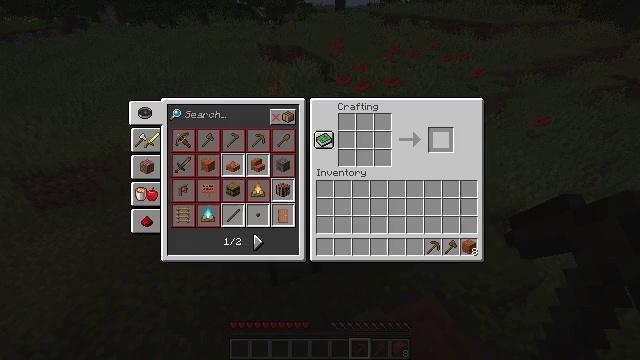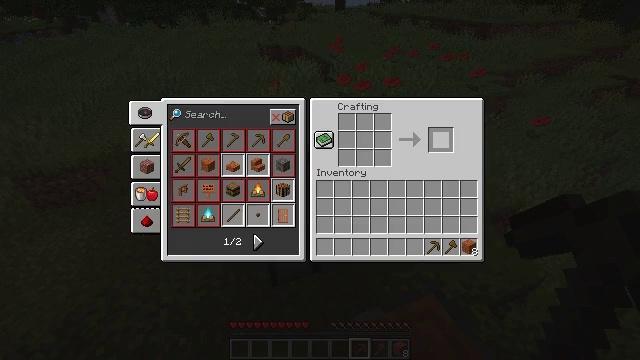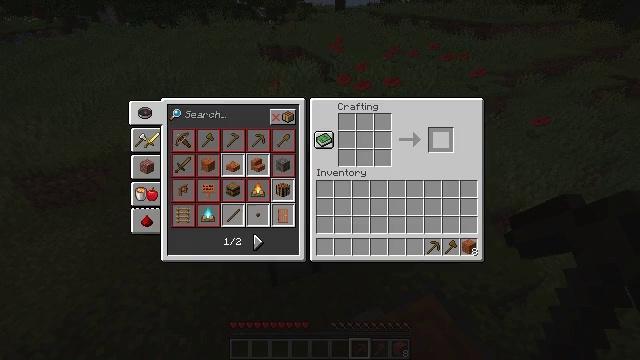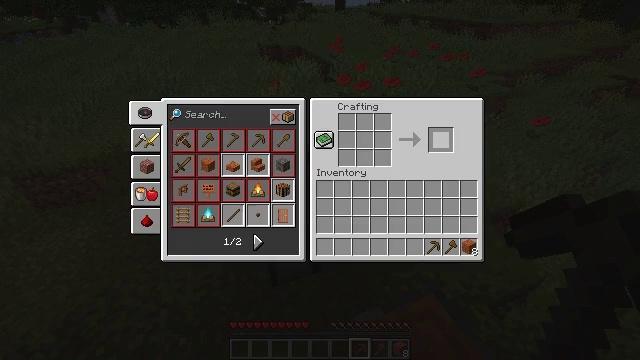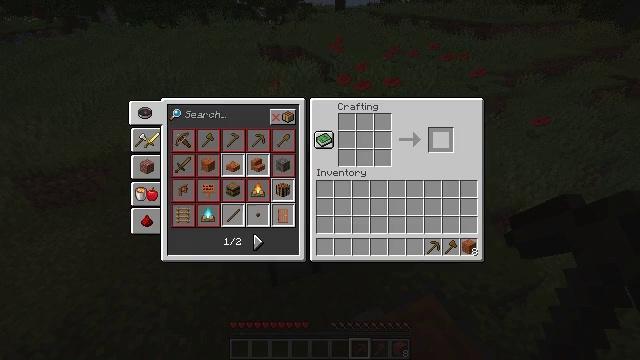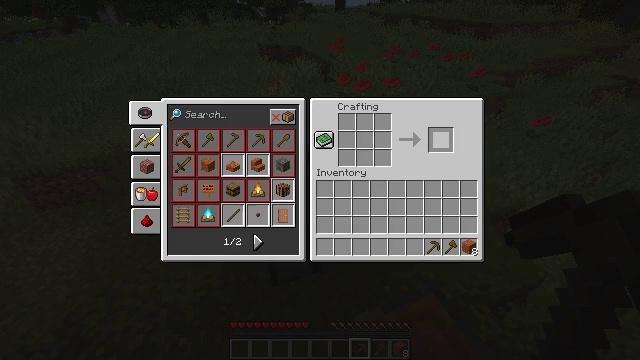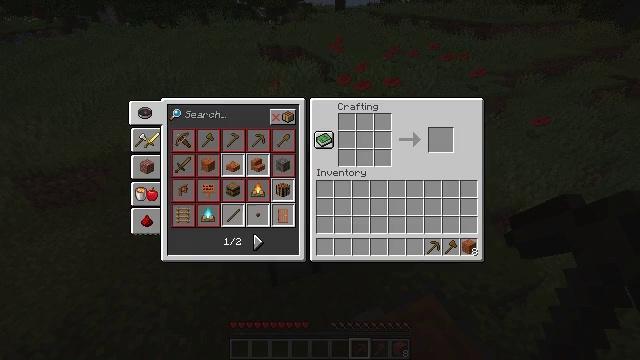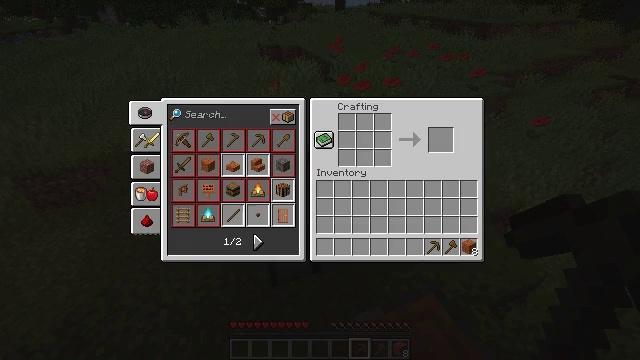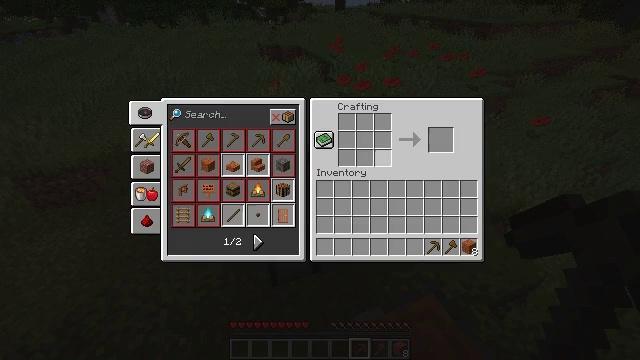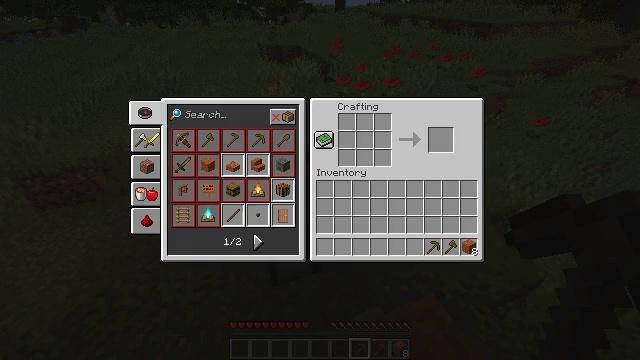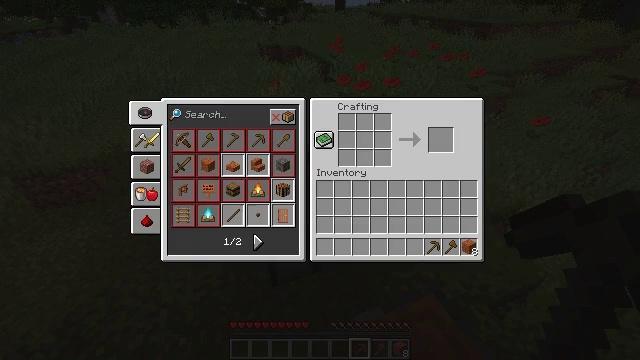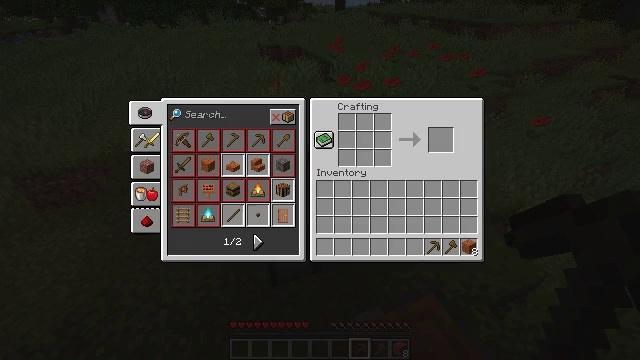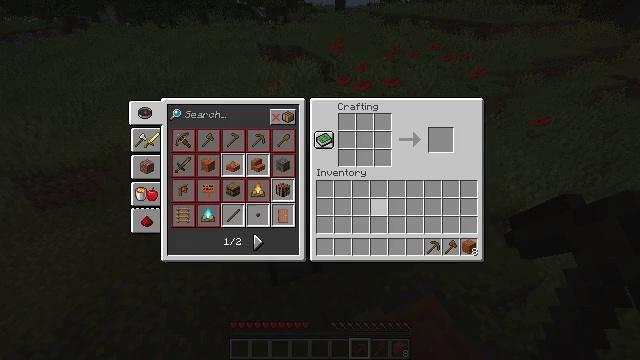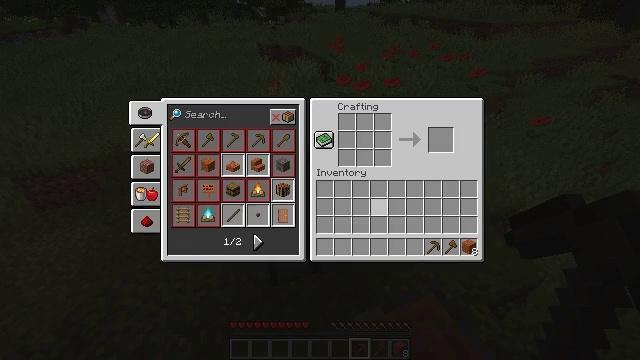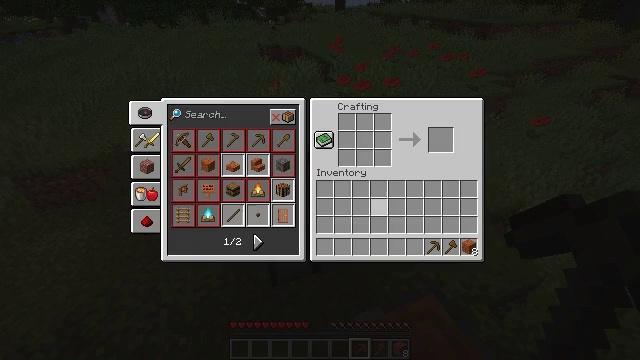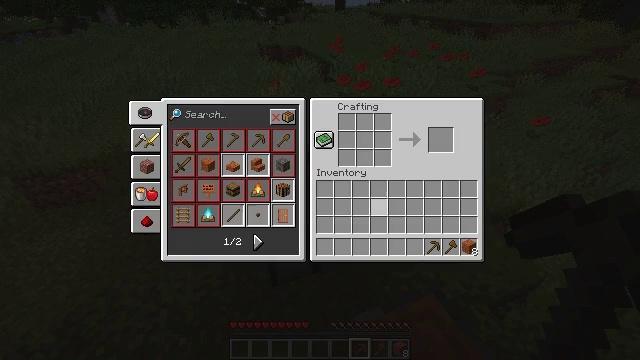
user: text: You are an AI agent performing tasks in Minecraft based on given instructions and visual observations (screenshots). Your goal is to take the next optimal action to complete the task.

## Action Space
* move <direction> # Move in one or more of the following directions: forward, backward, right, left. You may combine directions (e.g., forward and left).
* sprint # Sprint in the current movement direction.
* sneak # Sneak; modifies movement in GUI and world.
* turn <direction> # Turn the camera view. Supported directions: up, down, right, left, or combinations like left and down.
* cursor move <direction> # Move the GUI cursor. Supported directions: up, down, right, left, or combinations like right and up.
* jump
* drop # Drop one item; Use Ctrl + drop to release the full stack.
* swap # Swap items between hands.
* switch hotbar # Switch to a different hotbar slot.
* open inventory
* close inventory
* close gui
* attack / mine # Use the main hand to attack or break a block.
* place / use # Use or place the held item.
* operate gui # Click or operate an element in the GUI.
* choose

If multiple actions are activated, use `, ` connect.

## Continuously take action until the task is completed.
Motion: motion action
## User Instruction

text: Collect acacia logs by breaking the tree.
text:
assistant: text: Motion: open gui
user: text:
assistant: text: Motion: no_op
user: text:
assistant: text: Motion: no_op
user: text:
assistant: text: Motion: no_op
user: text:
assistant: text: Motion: no_op
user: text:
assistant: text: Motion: cursor move left and down
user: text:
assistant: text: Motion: cursor move left and down
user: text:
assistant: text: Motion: cursor move left and down
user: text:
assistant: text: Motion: no_op
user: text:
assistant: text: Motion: no_op
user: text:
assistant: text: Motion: no_op
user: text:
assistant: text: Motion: cursor move down
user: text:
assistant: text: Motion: cursor move down
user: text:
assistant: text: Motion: no_op
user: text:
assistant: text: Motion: no_op
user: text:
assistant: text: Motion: no_op
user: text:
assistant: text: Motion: close gui
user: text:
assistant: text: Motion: open inventory
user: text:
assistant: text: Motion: open inventory
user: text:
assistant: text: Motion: turn left
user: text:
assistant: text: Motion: no_op
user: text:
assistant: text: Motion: no_op
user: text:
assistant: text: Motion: no_op
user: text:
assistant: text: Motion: no_op
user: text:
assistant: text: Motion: turn left
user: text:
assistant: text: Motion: turn left and down
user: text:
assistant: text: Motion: no_op
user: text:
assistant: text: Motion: no_op
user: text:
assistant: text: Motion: no_op
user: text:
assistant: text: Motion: turn down